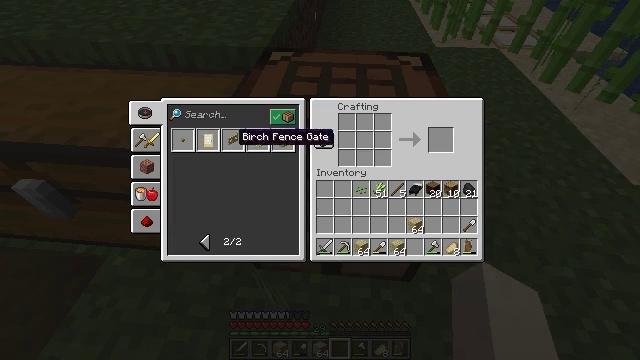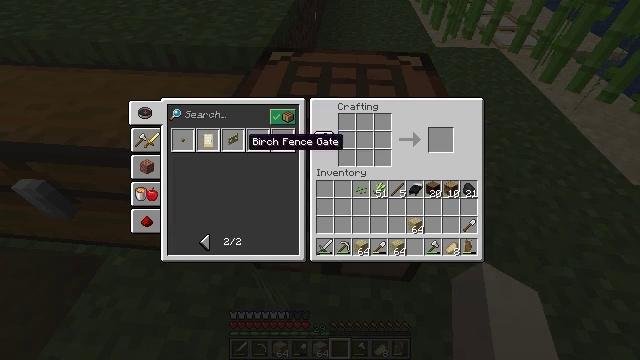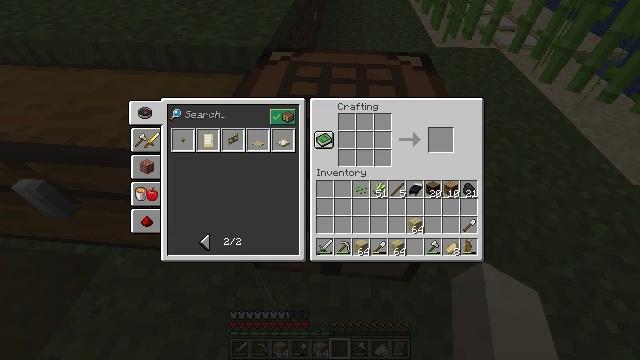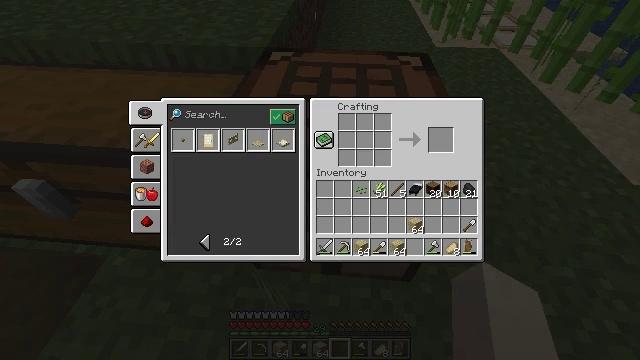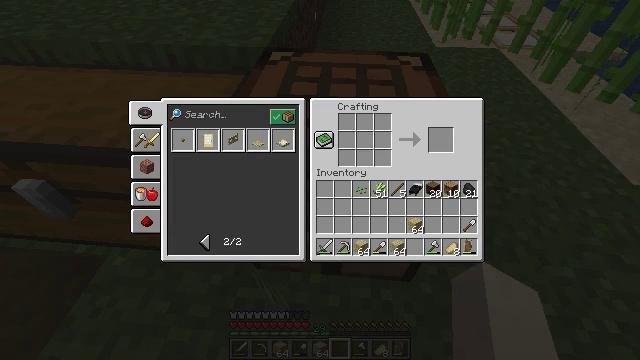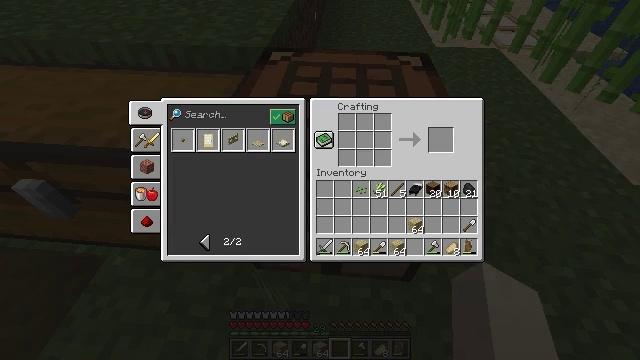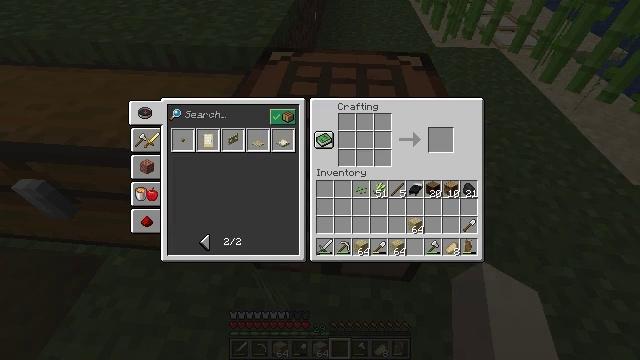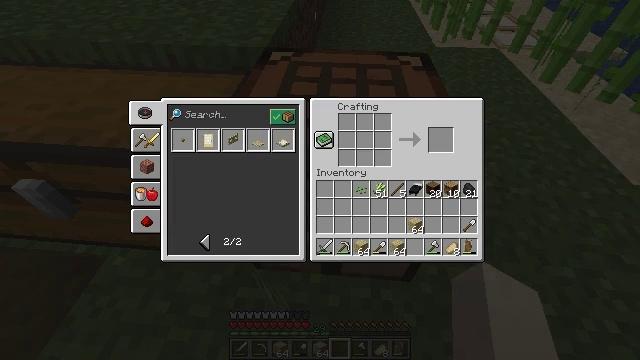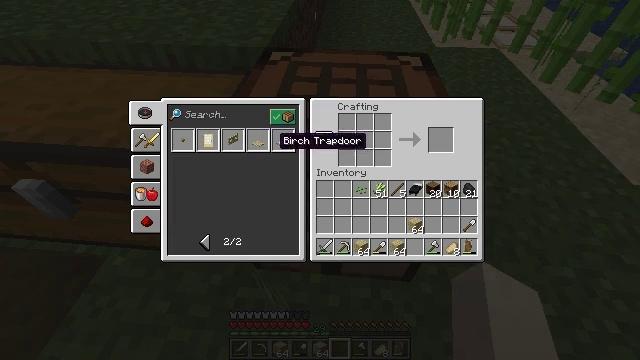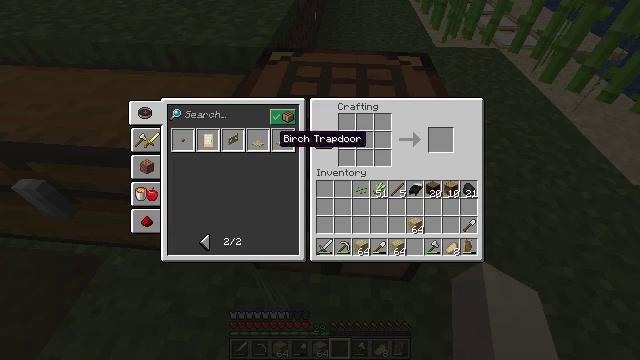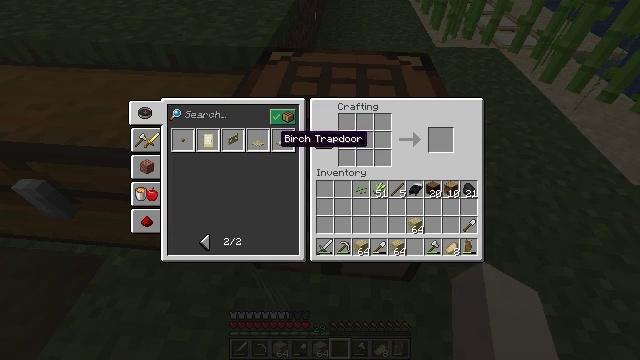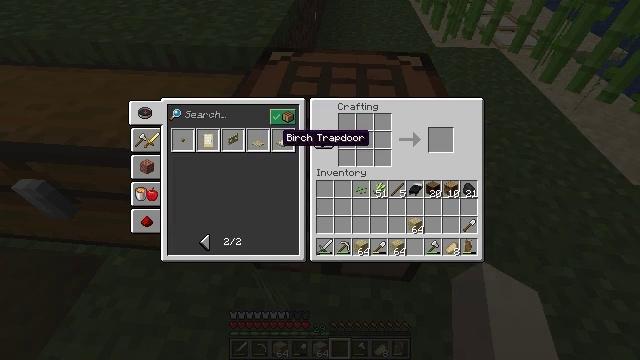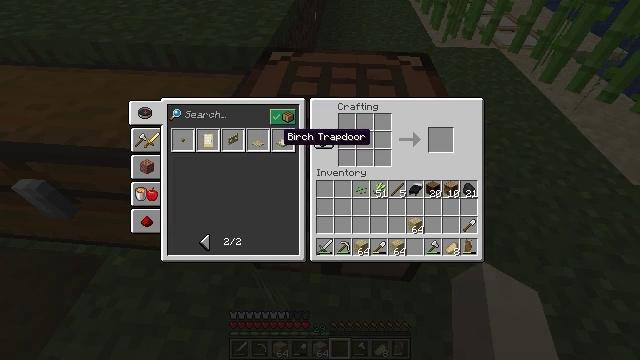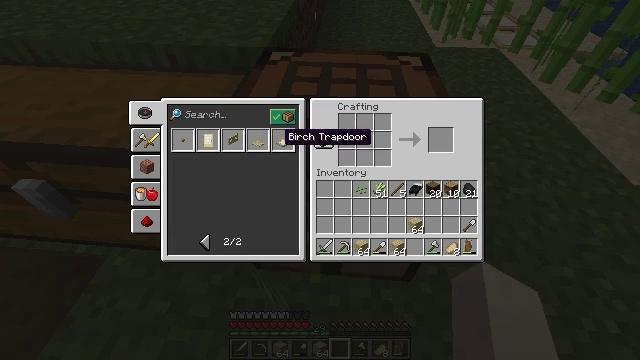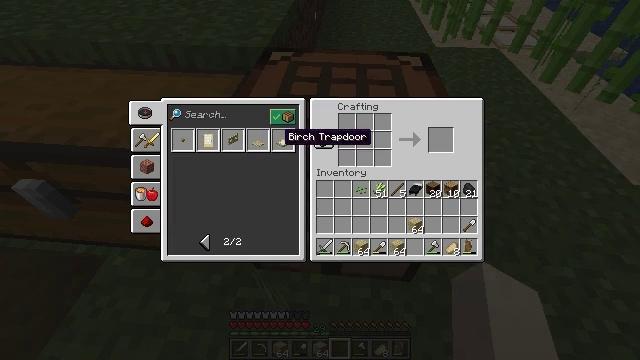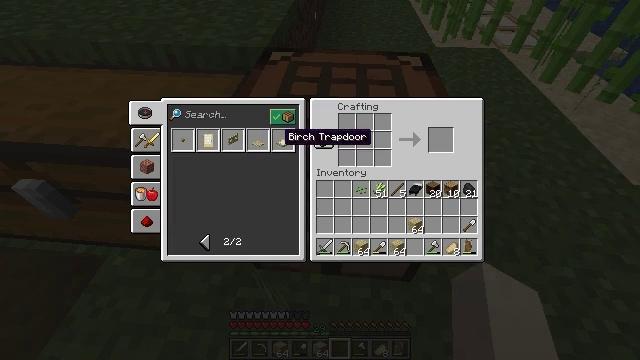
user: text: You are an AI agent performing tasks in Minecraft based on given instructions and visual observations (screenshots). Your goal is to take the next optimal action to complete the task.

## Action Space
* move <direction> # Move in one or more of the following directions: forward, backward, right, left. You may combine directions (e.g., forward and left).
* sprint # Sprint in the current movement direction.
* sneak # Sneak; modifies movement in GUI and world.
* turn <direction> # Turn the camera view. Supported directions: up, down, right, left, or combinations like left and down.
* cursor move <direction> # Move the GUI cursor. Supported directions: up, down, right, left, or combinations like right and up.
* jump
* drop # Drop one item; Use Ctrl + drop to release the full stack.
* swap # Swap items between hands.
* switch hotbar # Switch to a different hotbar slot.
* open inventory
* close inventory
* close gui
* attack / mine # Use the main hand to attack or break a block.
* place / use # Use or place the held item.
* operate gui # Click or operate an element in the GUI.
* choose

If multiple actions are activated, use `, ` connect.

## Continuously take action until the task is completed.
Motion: motion action
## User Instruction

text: To get a birch trapdoor with birch planks, open a crafting table.
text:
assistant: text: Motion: turn right
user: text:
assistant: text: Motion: turn right
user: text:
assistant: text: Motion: no_op
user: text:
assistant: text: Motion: no_op
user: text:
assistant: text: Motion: no_op
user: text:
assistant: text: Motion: no_op
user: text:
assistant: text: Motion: no_op
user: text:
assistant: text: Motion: no_op
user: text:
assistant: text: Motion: no_op
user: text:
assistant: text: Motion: no_op
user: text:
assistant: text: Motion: sneak
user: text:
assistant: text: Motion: sneak
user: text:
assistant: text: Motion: sneak
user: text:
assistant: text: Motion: sneak, attack / mine
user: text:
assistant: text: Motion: sneak, attack / mine
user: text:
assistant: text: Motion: sneak
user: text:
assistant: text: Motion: sneak
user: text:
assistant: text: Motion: sneak, turn right
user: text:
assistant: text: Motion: sneak, turn right and down
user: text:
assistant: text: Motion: turn right
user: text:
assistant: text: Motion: turn right
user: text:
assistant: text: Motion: no_op
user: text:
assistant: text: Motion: turn right
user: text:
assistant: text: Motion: no_op
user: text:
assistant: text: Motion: no_op
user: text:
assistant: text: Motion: no_op
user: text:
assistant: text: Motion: no_op
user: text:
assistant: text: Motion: attack / mine
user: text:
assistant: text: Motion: attack / mine
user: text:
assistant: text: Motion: attack / mine